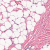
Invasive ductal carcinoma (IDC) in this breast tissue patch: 0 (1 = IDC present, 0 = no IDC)